Field crop: maize
Growth stage: 2
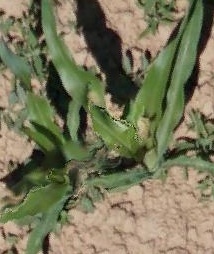
Species: maize